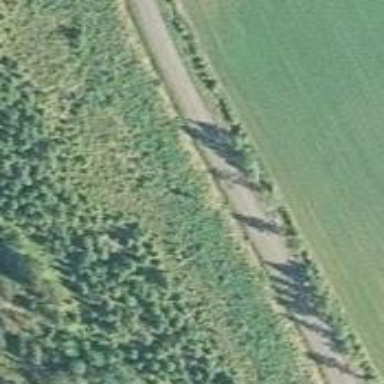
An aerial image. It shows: Unclassified road.